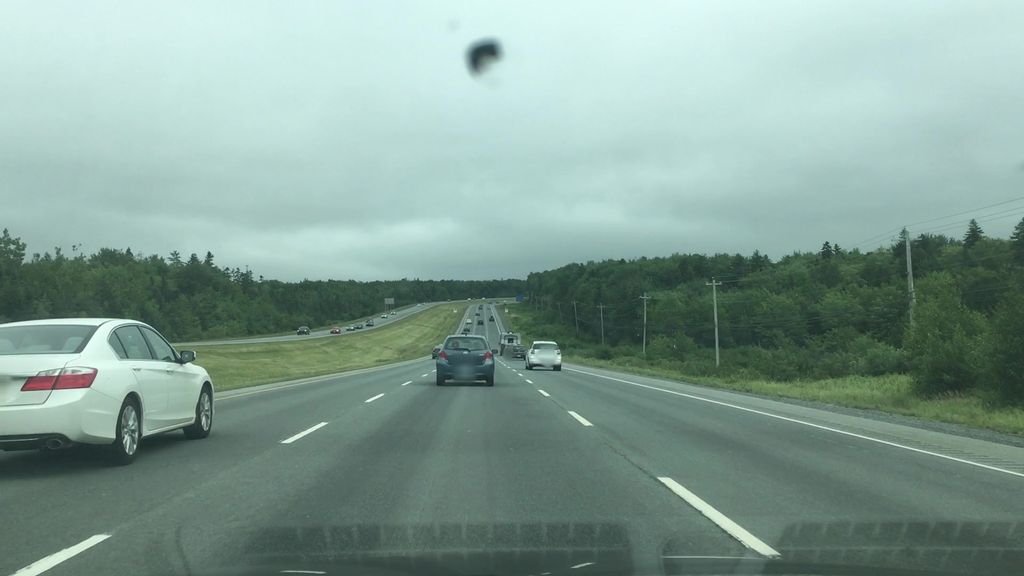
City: halifax